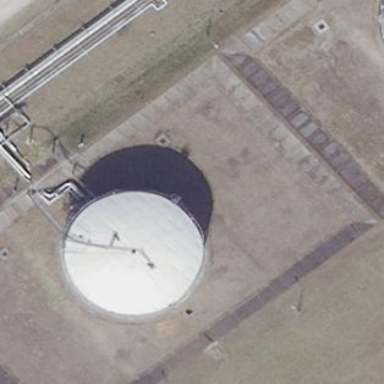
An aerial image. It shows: Storage tank created as man-made structure.